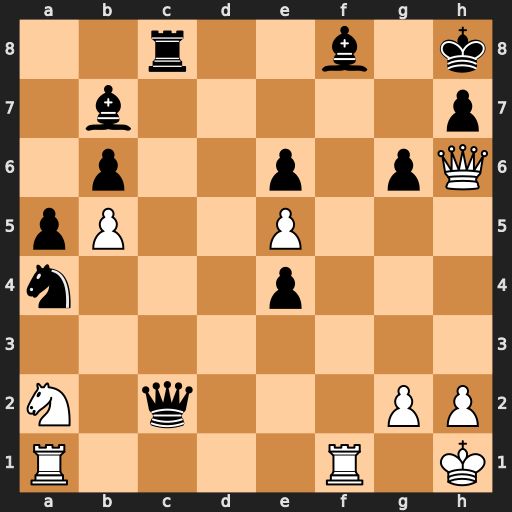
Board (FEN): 2r2b1k/1b5p/1p2p1pQ/pP2P3/n3p3/8/N1q3PP/R4R1K
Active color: w
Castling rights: -
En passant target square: -
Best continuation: Rxf8+ Rxf8 Qxf8#